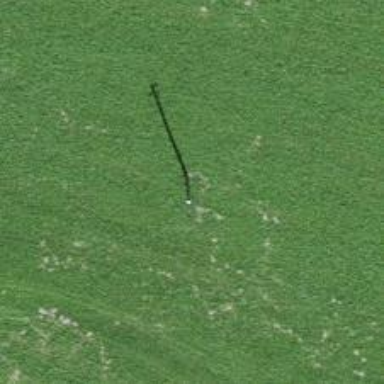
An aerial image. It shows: Power pole.